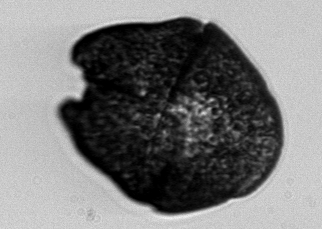
Label: Akashiwo